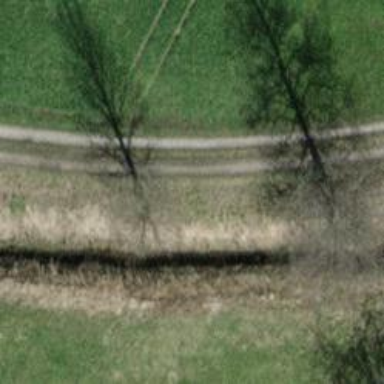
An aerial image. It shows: Unpaved track with grade2 surface.